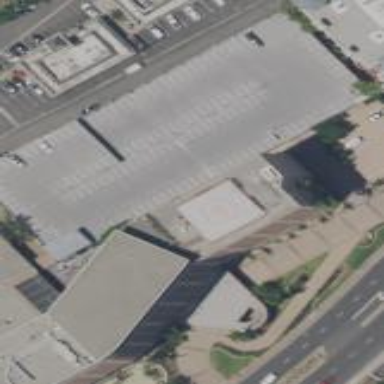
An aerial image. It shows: Multi-storey parking building with asphalt surface.